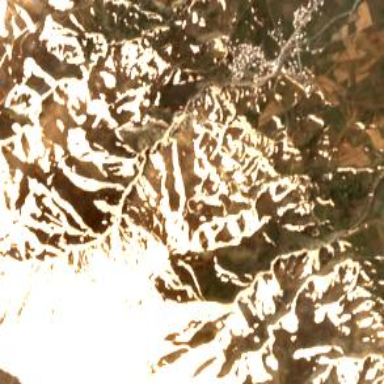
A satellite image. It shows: Area designated for winter sports.